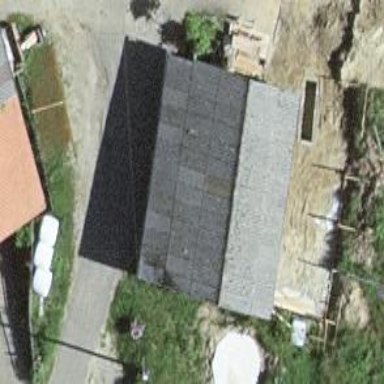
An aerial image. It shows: Shed.